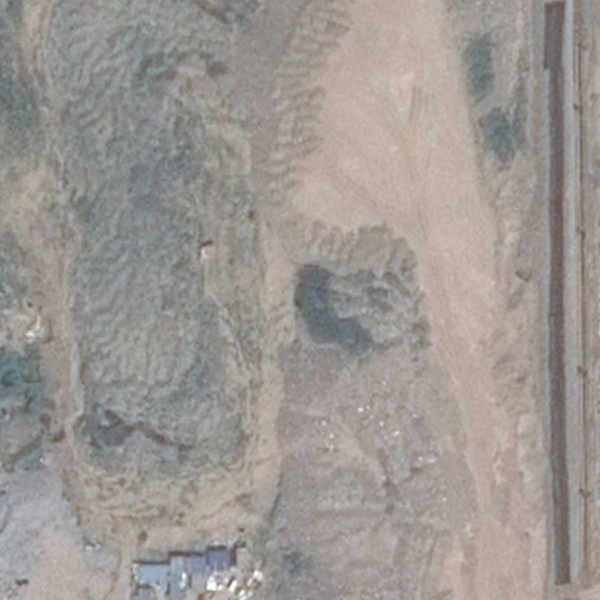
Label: BareLand